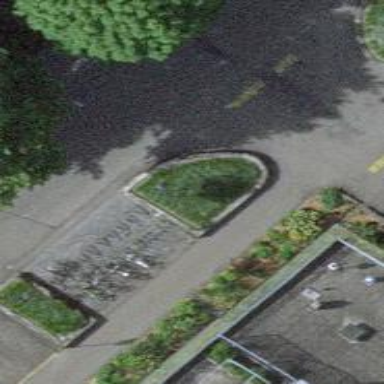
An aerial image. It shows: Bicycle parking area with wall loops.